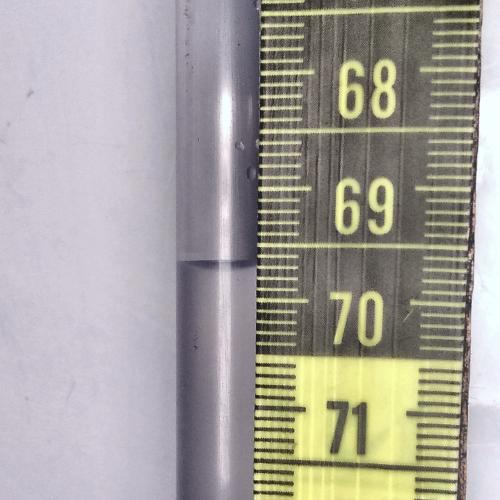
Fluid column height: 69.7 cm